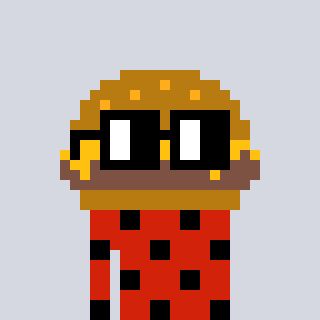
a pixel art character with square black glasses, a burger-shaped head and a red-colored body on a cool background